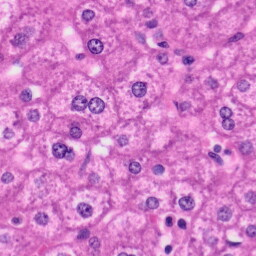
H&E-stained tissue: Liver